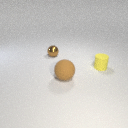
small yellow rubber cylinder behind large brown rubber sphere